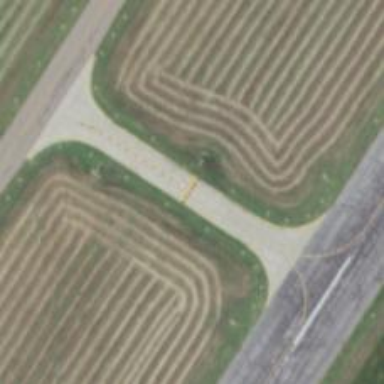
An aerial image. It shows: Image of taxiway at airport.